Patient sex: F
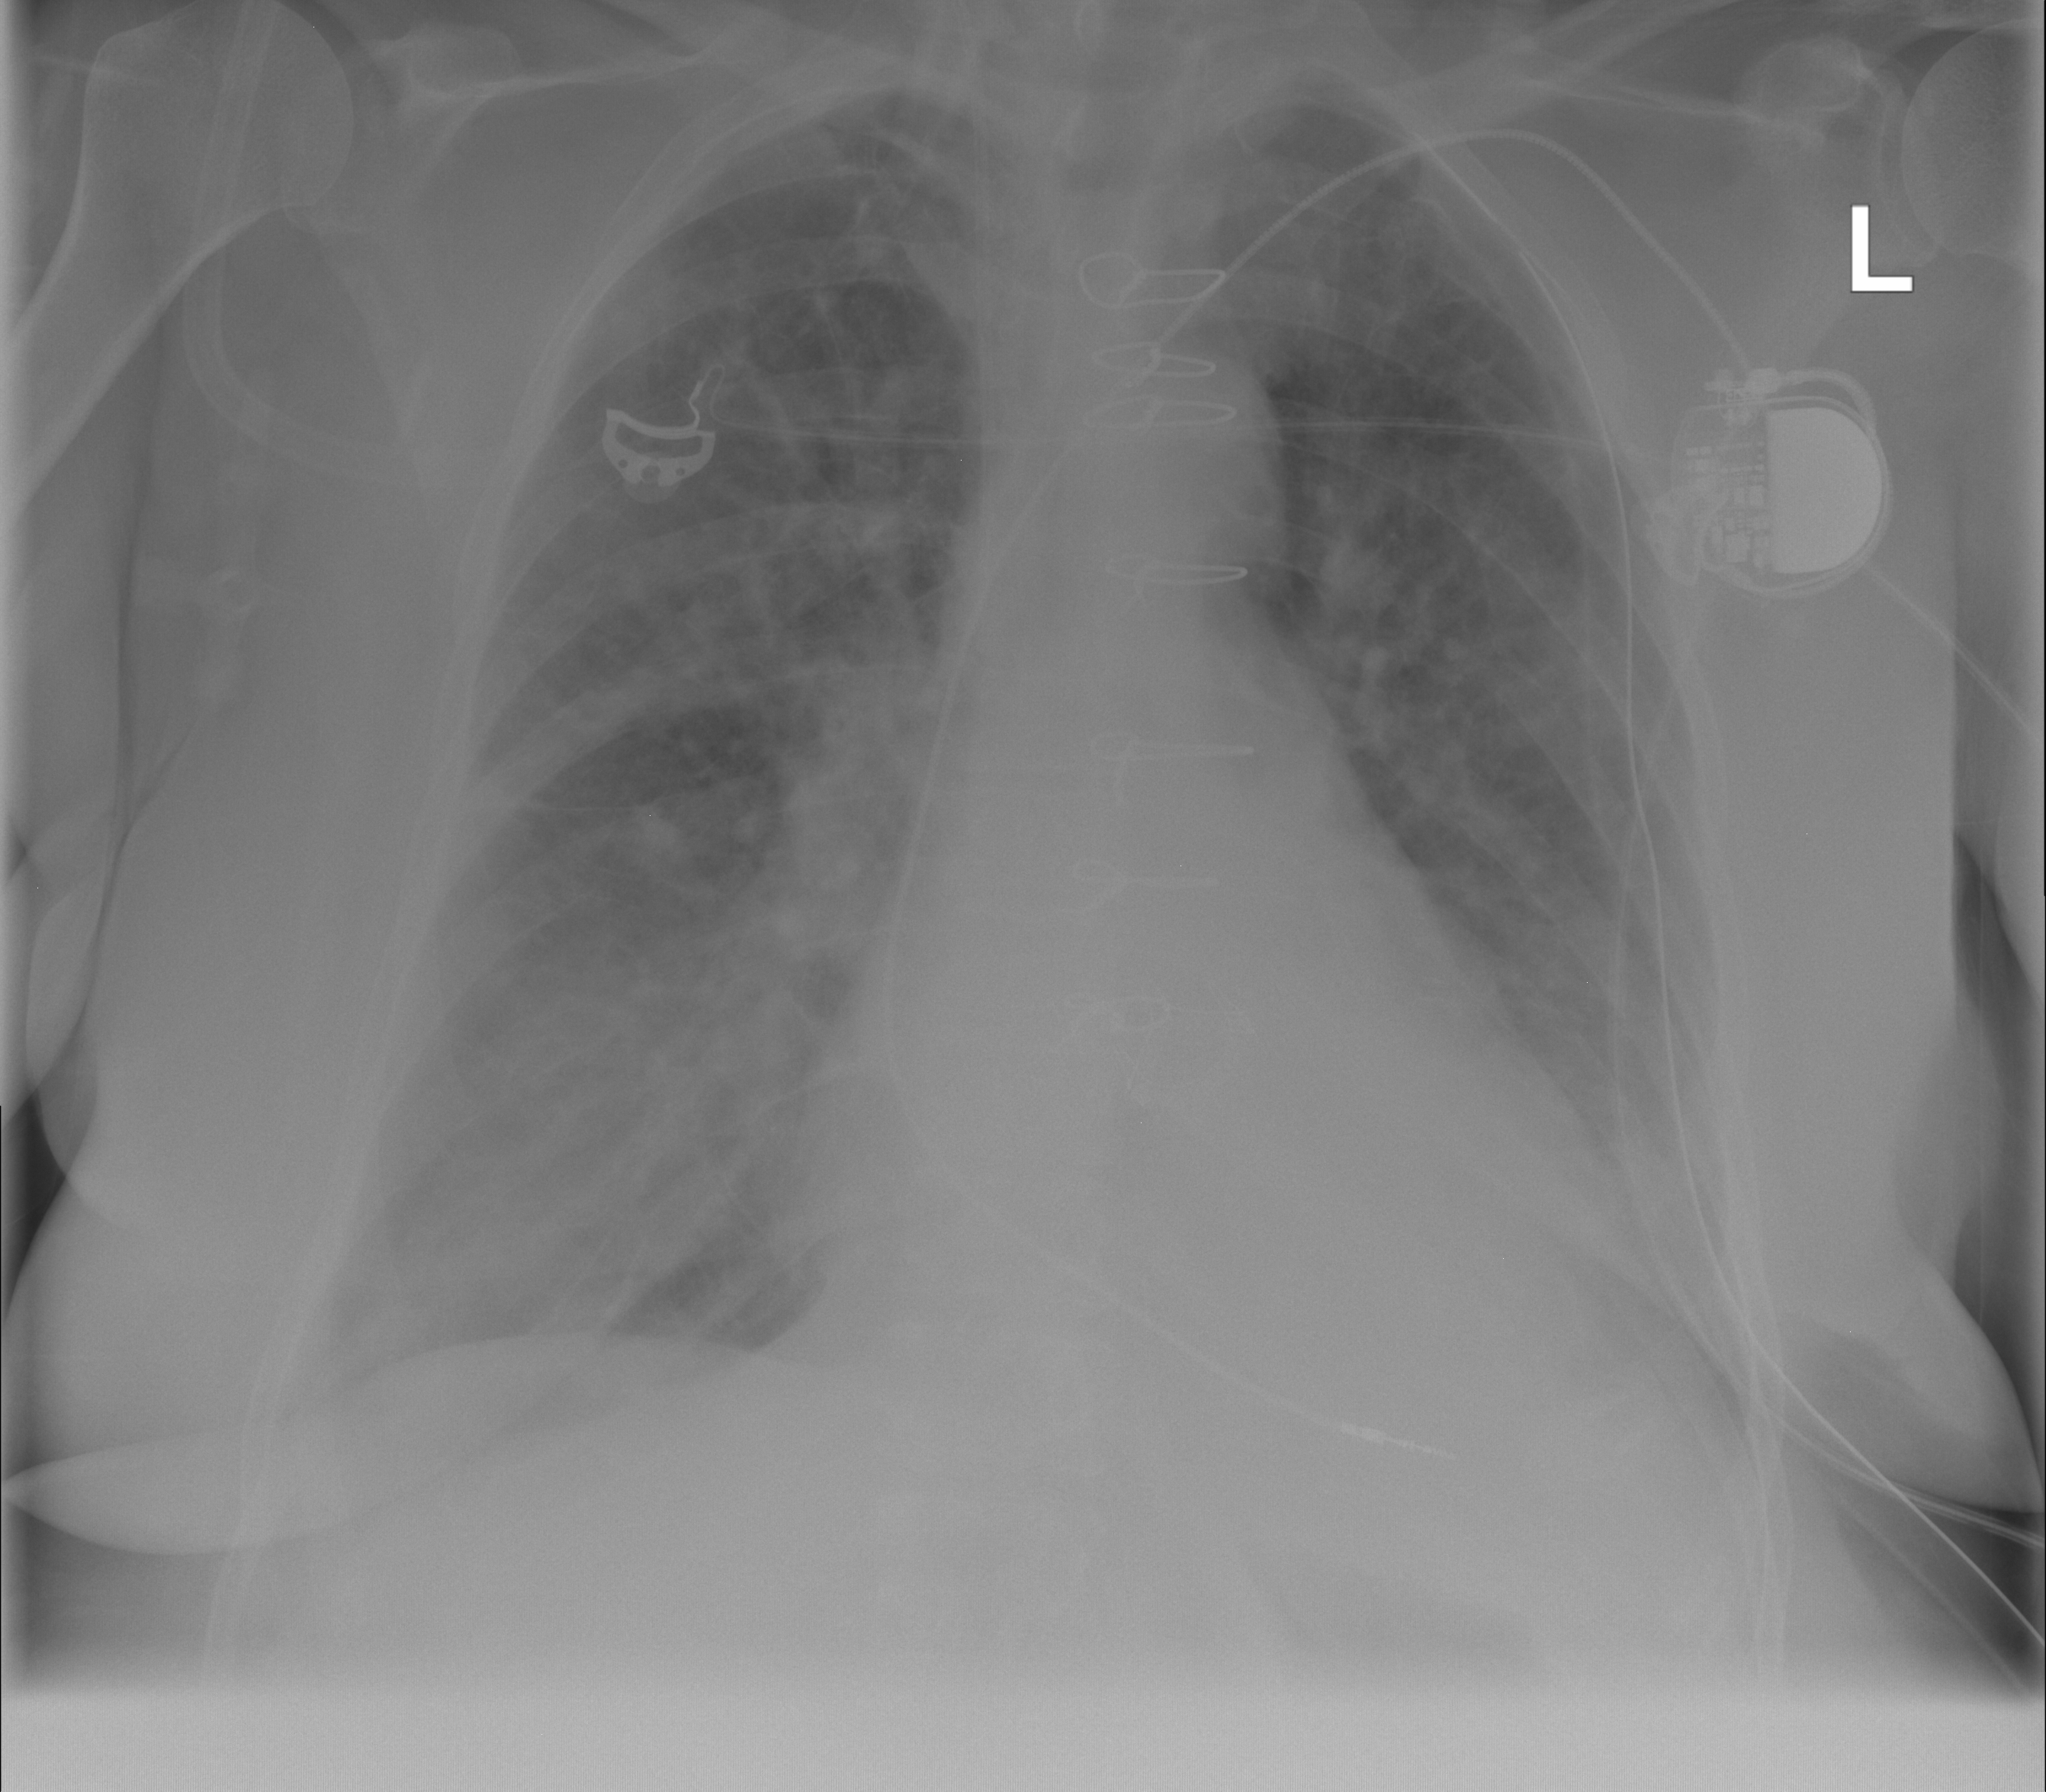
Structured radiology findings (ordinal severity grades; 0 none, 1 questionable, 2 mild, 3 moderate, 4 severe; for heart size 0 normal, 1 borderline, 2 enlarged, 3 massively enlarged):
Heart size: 2
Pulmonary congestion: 2
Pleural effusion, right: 2
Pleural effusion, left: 2
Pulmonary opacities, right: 2
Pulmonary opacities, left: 0
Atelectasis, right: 2
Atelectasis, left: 2